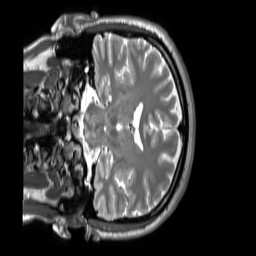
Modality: T2w
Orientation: coronal
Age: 31
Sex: male
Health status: ill
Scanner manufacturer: siemens
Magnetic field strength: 3 T
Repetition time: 2.8 s
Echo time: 0.326 s